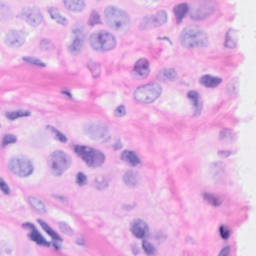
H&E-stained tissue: Breast